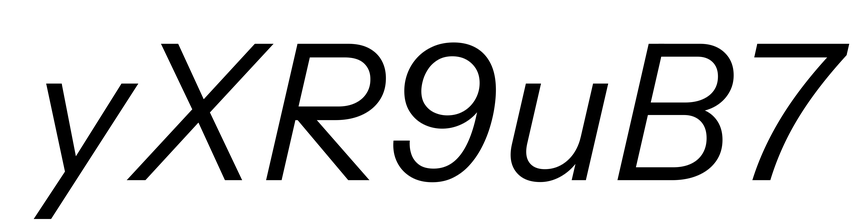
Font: InstrumentSans-Italic_Italic